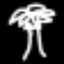
Label: palm tree